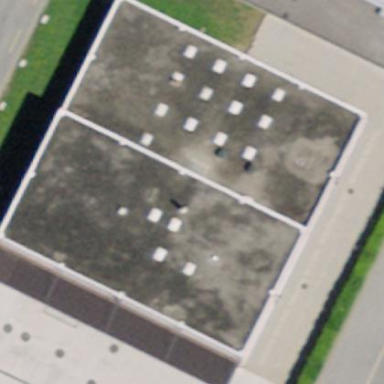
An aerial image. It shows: Industrial building.